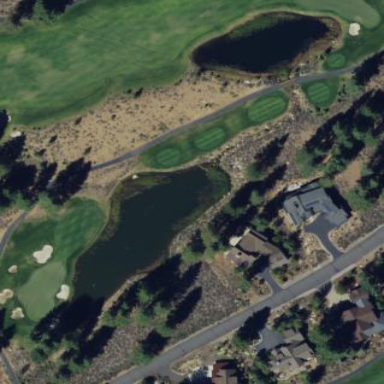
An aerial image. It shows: Rough area in golf course.